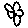
Label: flower